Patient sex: M
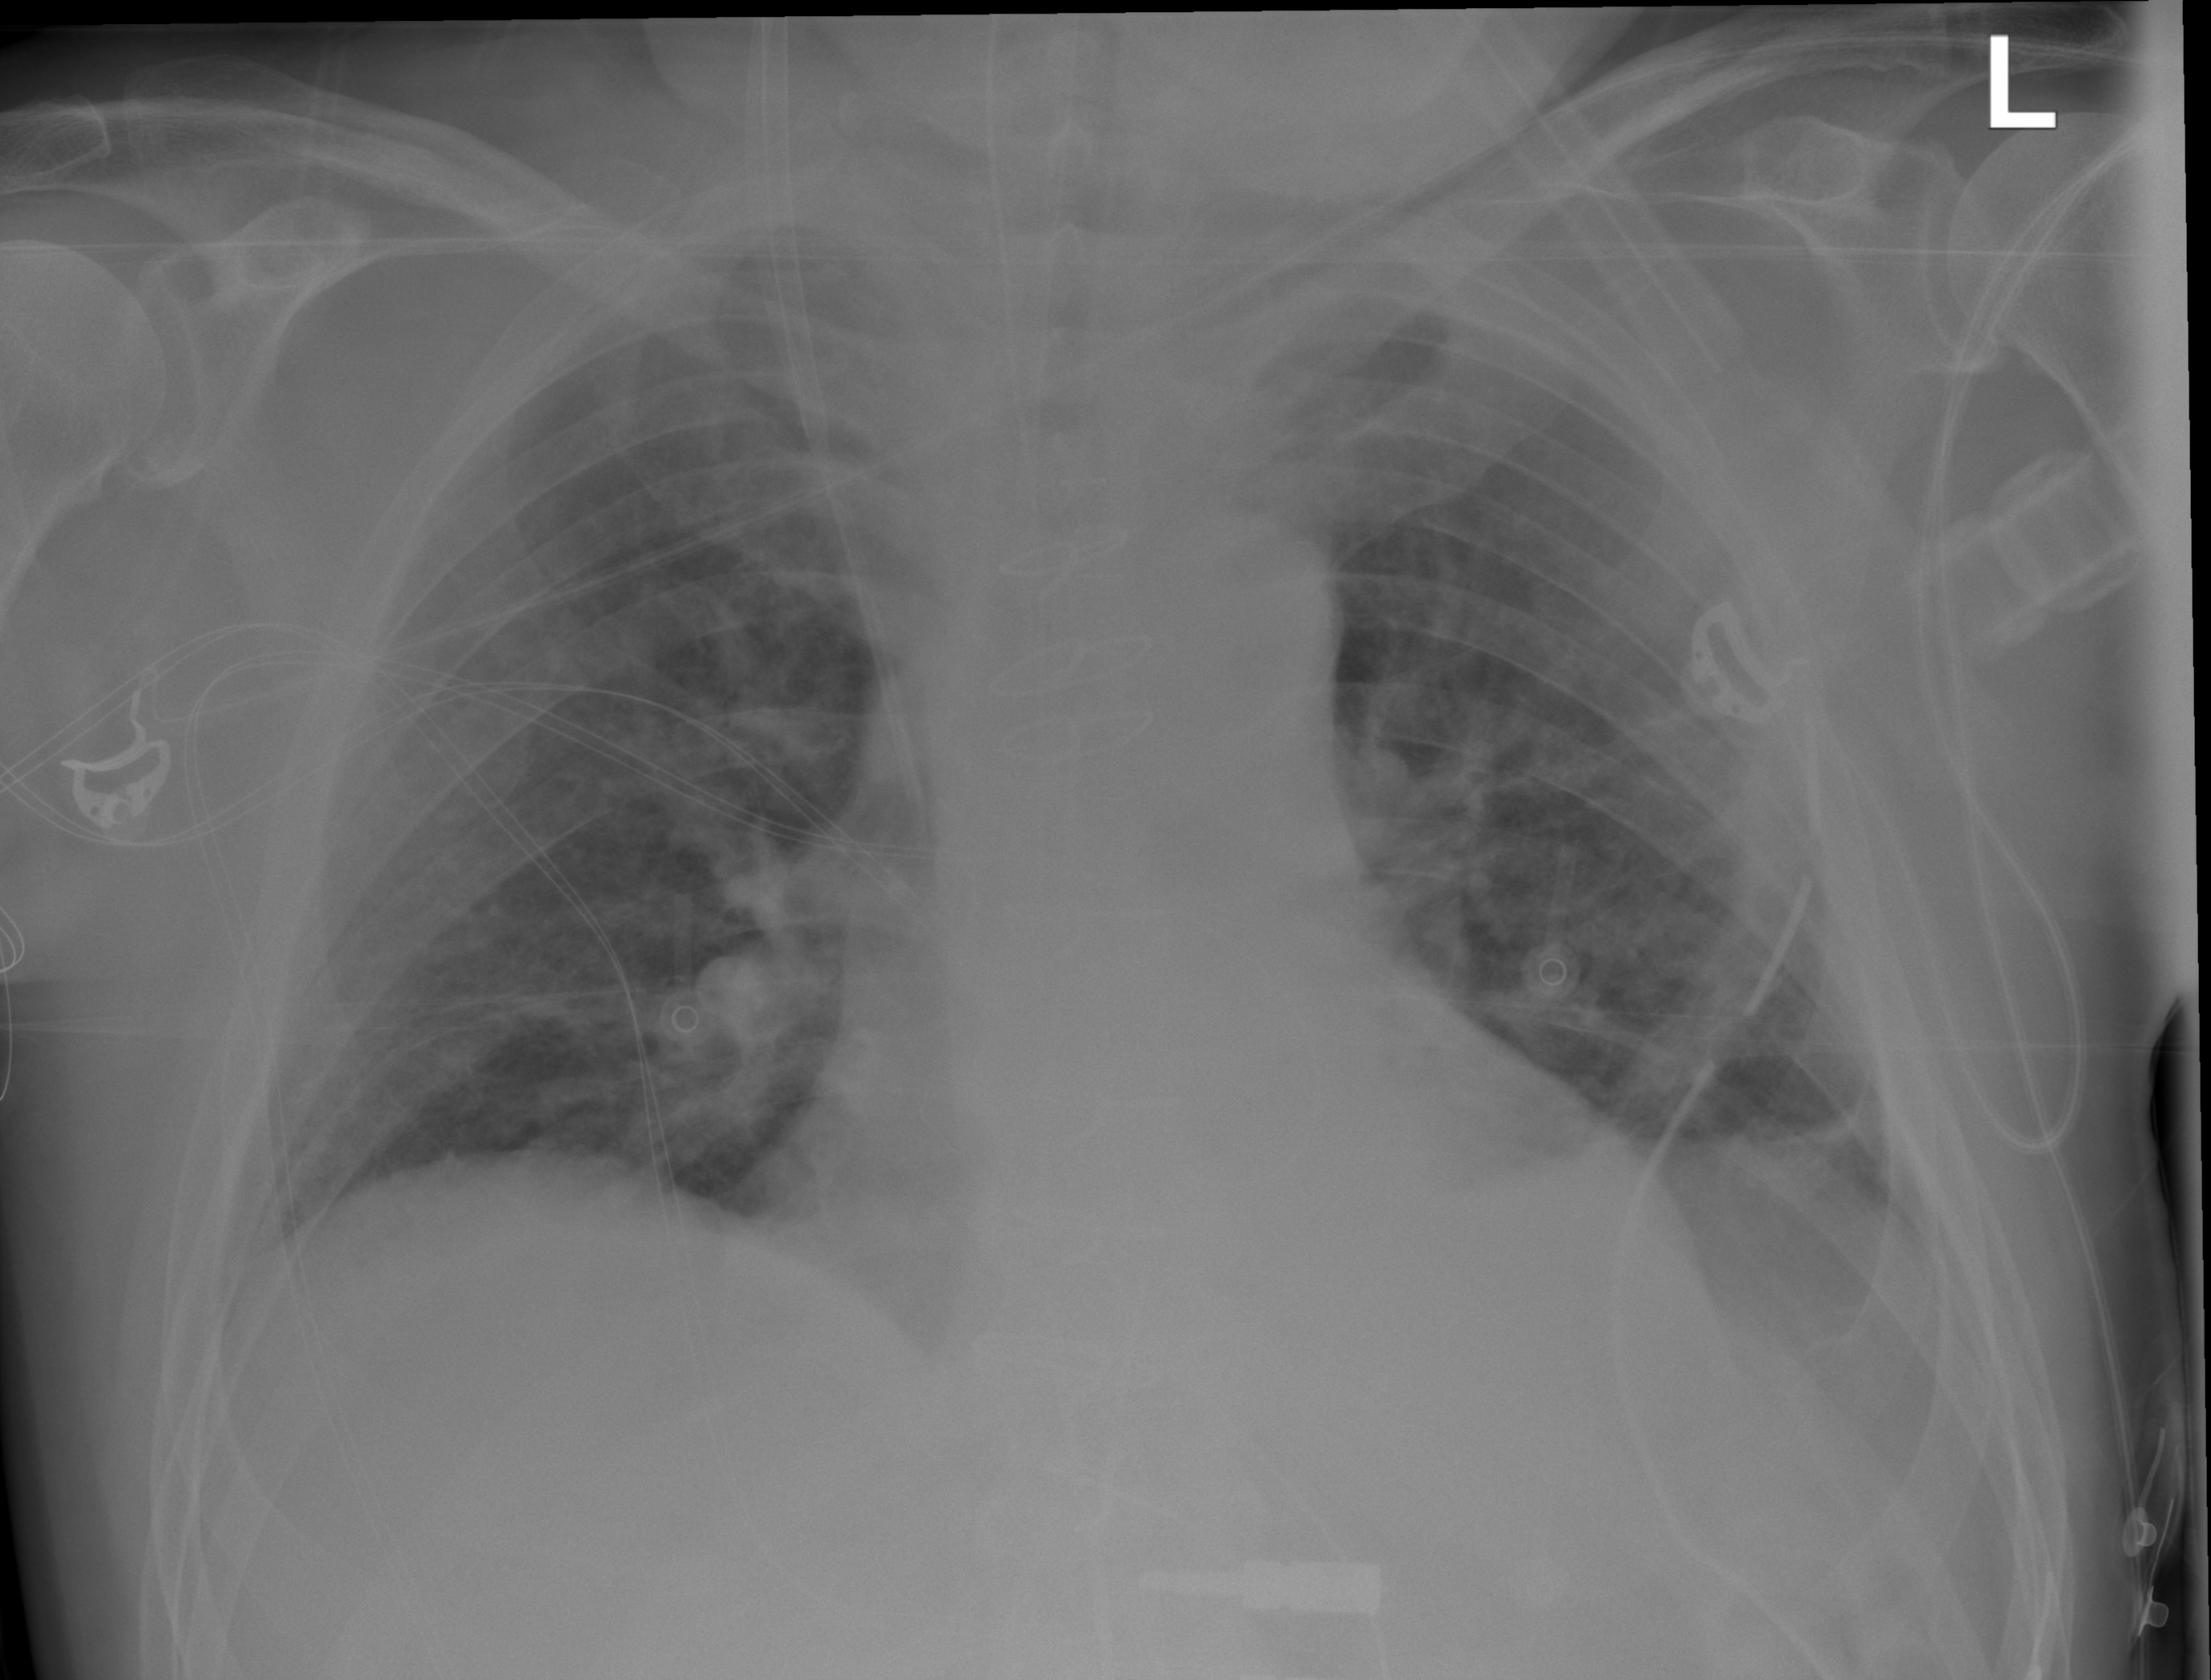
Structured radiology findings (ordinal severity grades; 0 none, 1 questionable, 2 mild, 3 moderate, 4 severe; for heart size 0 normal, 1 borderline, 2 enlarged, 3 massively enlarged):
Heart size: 2
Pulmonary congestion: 0
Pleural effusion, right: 0
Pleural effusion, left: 0
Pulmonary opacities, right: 0
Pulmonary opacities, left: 0
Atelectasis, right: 0
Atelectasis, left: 3